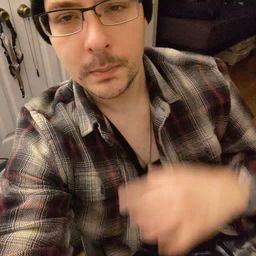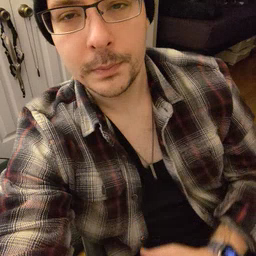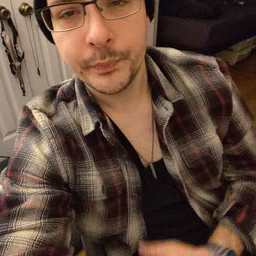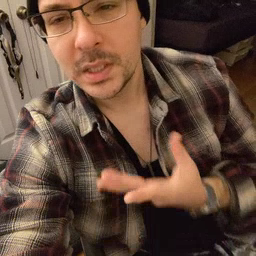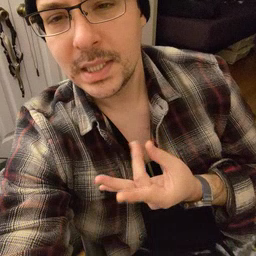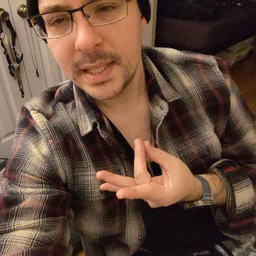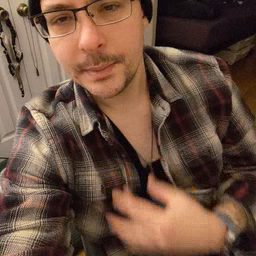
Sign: sticky